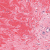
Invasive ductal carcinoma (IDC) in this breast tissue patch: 0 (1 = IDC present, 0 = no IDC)